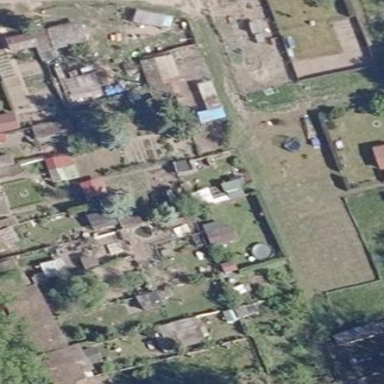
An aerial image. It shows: Allotments area.